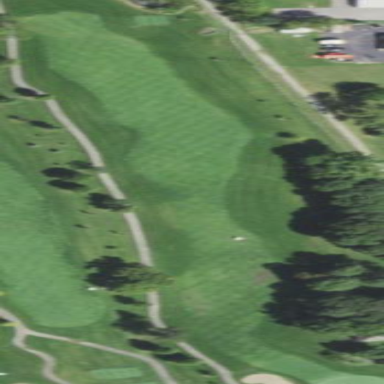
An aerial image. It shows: Well-maintained grassy golf fairway for the sport of golf.